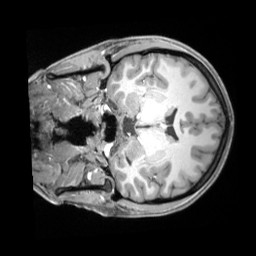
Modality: T1w
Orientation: coronal
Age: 22
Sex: female
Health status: ill
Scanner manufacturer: siemens
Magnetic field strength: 3 T
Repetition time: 2.2 s
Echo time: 0.00218 s